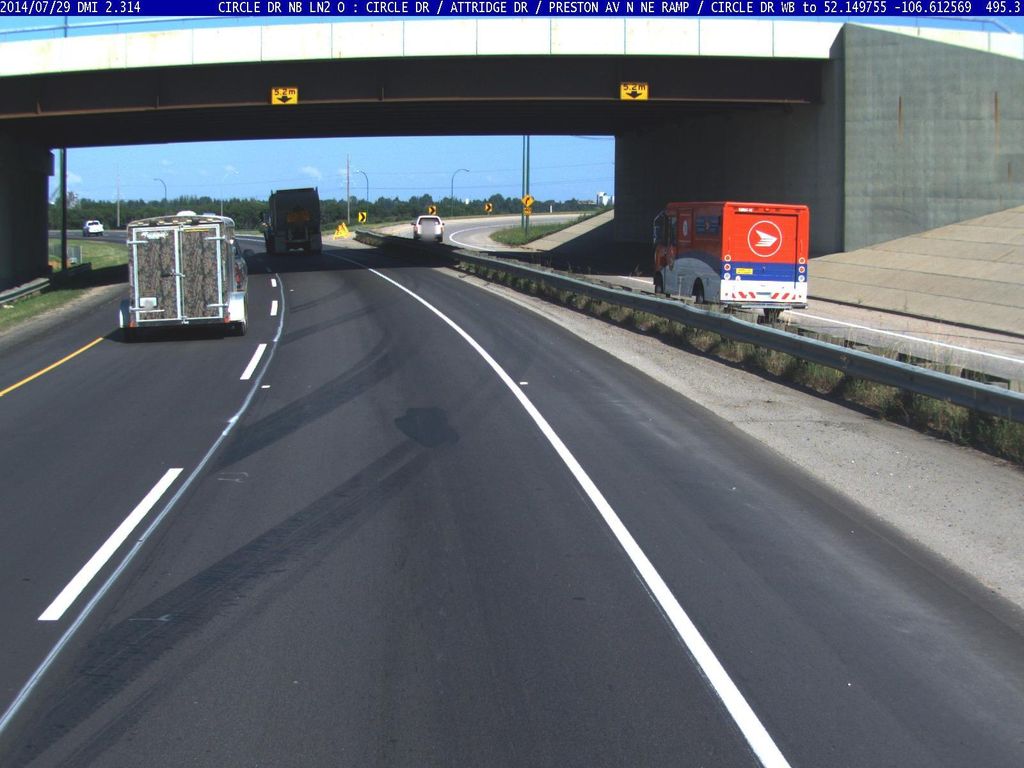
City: saskatoon